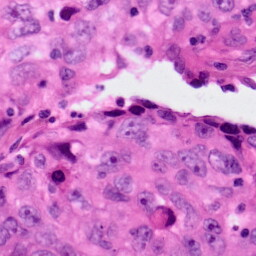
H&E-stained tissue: Lung